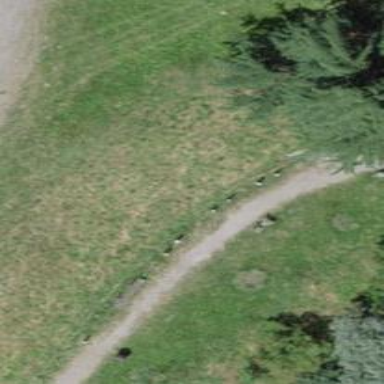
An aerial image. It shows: Bench for seating.